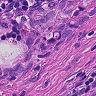
Metastatic tissue present: yes